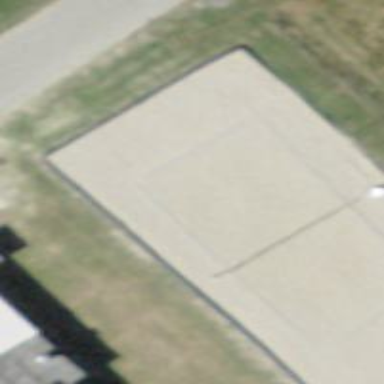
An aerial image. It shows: Sports centre focused on volleyball.